Aerial crown-view tile of a tropical tree (Barro Colorado Island, Panama), acquired 20240716:
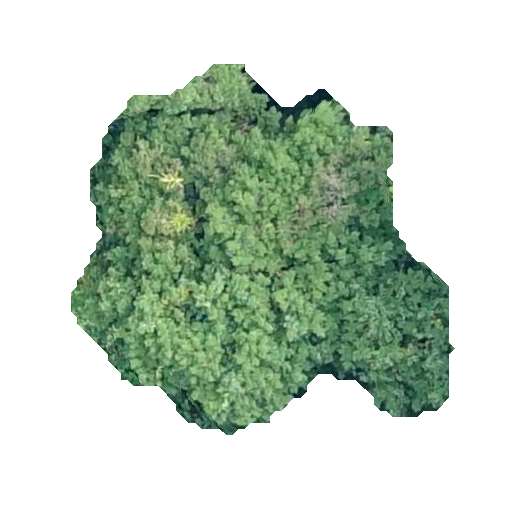
Species: Ocotea leptobotra
GBIF accepted scientific name: Ocotea leptobotra
Crown area: 153.316 m²